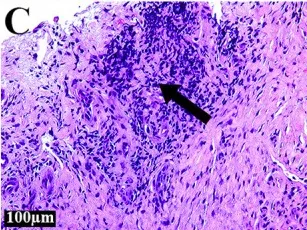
Histological examination of excised tissues. (C) Fibrous tissue infiltrated with immune cells (arrow).
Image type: pathology (h&e)